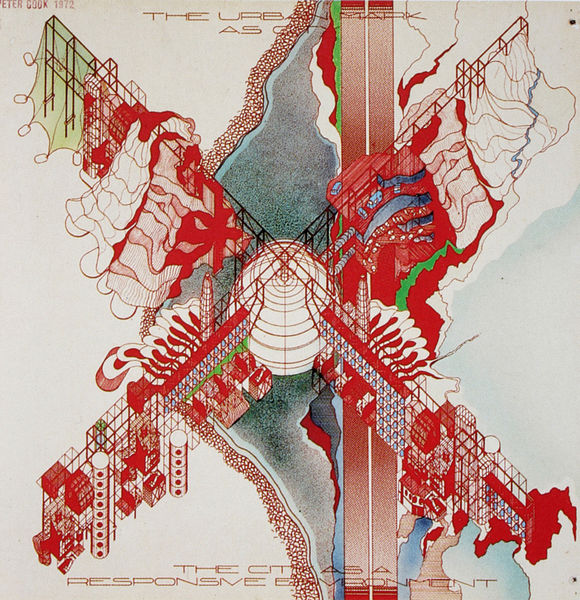
Titel: The Urban Mark - Metamorphotische Studie
Künstler: Archigram
Schlagwörter: blau, weiß, aquarell, grau, skizze, gebäude, rot, architektur, gitter, rosa, kreis, rund, schrift, abstrakt, grafik, graphik, siebdruck, türme, entwurf, geschosse, achsen, spirale, englisch, drehkreuz, stadtplanung